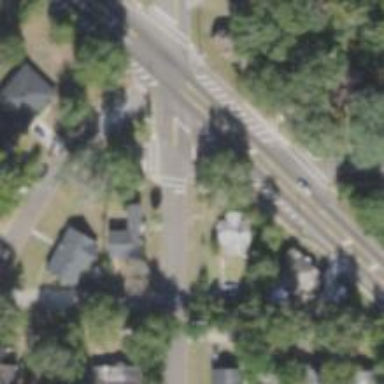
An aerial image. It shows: Marked crossing on the road.